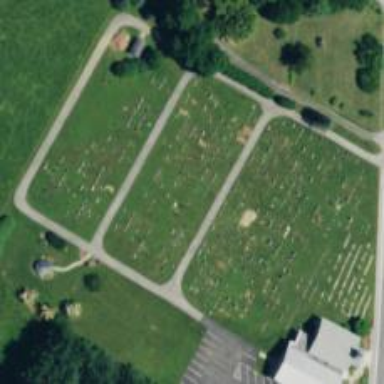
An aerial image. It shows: Cemetery.